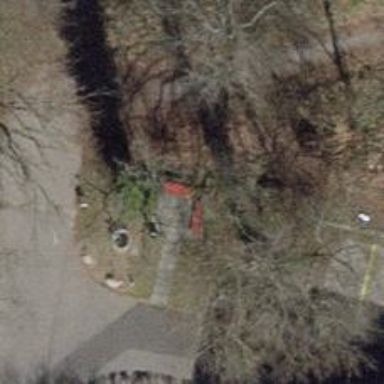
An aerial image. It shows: Bench.